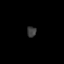
Tissue: prostate
Cell type: T cells
Senescence score: 0.7038
Nuclear area (px): 98
Mean DAPI intensity: 59.184